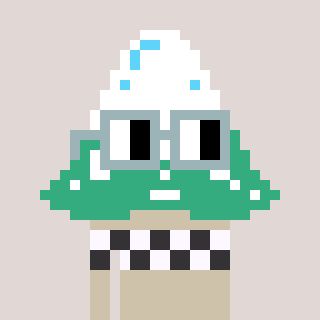
a pixel art character with square dark gray glasses, a snowy mountain-shaped head and a bege-colored body on a warm background